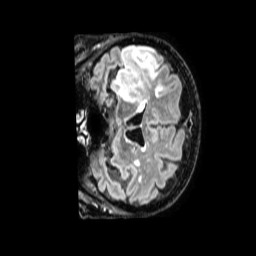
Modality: FLAIR
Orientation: coronal
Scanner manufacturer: philips
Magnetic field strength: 1.5 T
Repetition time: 4.8 s
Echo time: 0.3342 s